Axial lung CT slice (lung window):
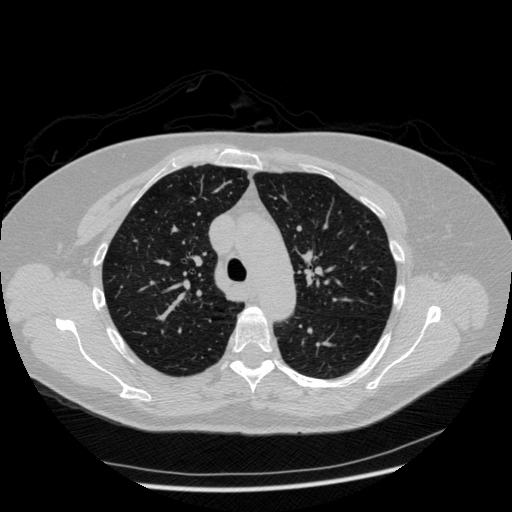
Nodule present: no